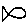
Label: fish